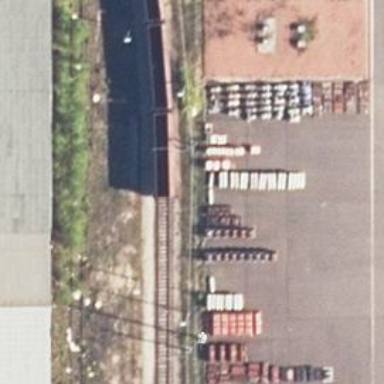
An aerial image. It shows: Railway yard in service.